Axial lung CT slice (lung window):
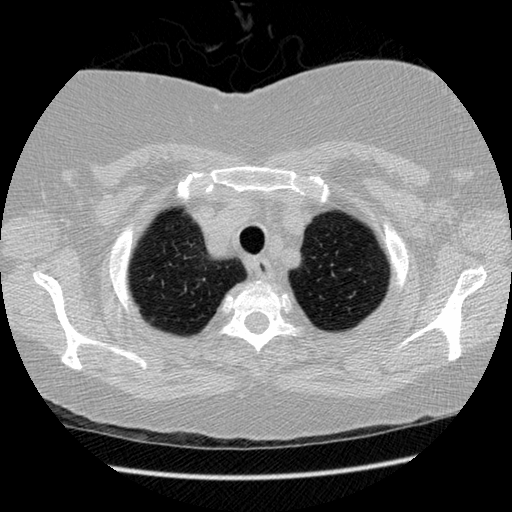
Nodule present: no